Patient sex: M
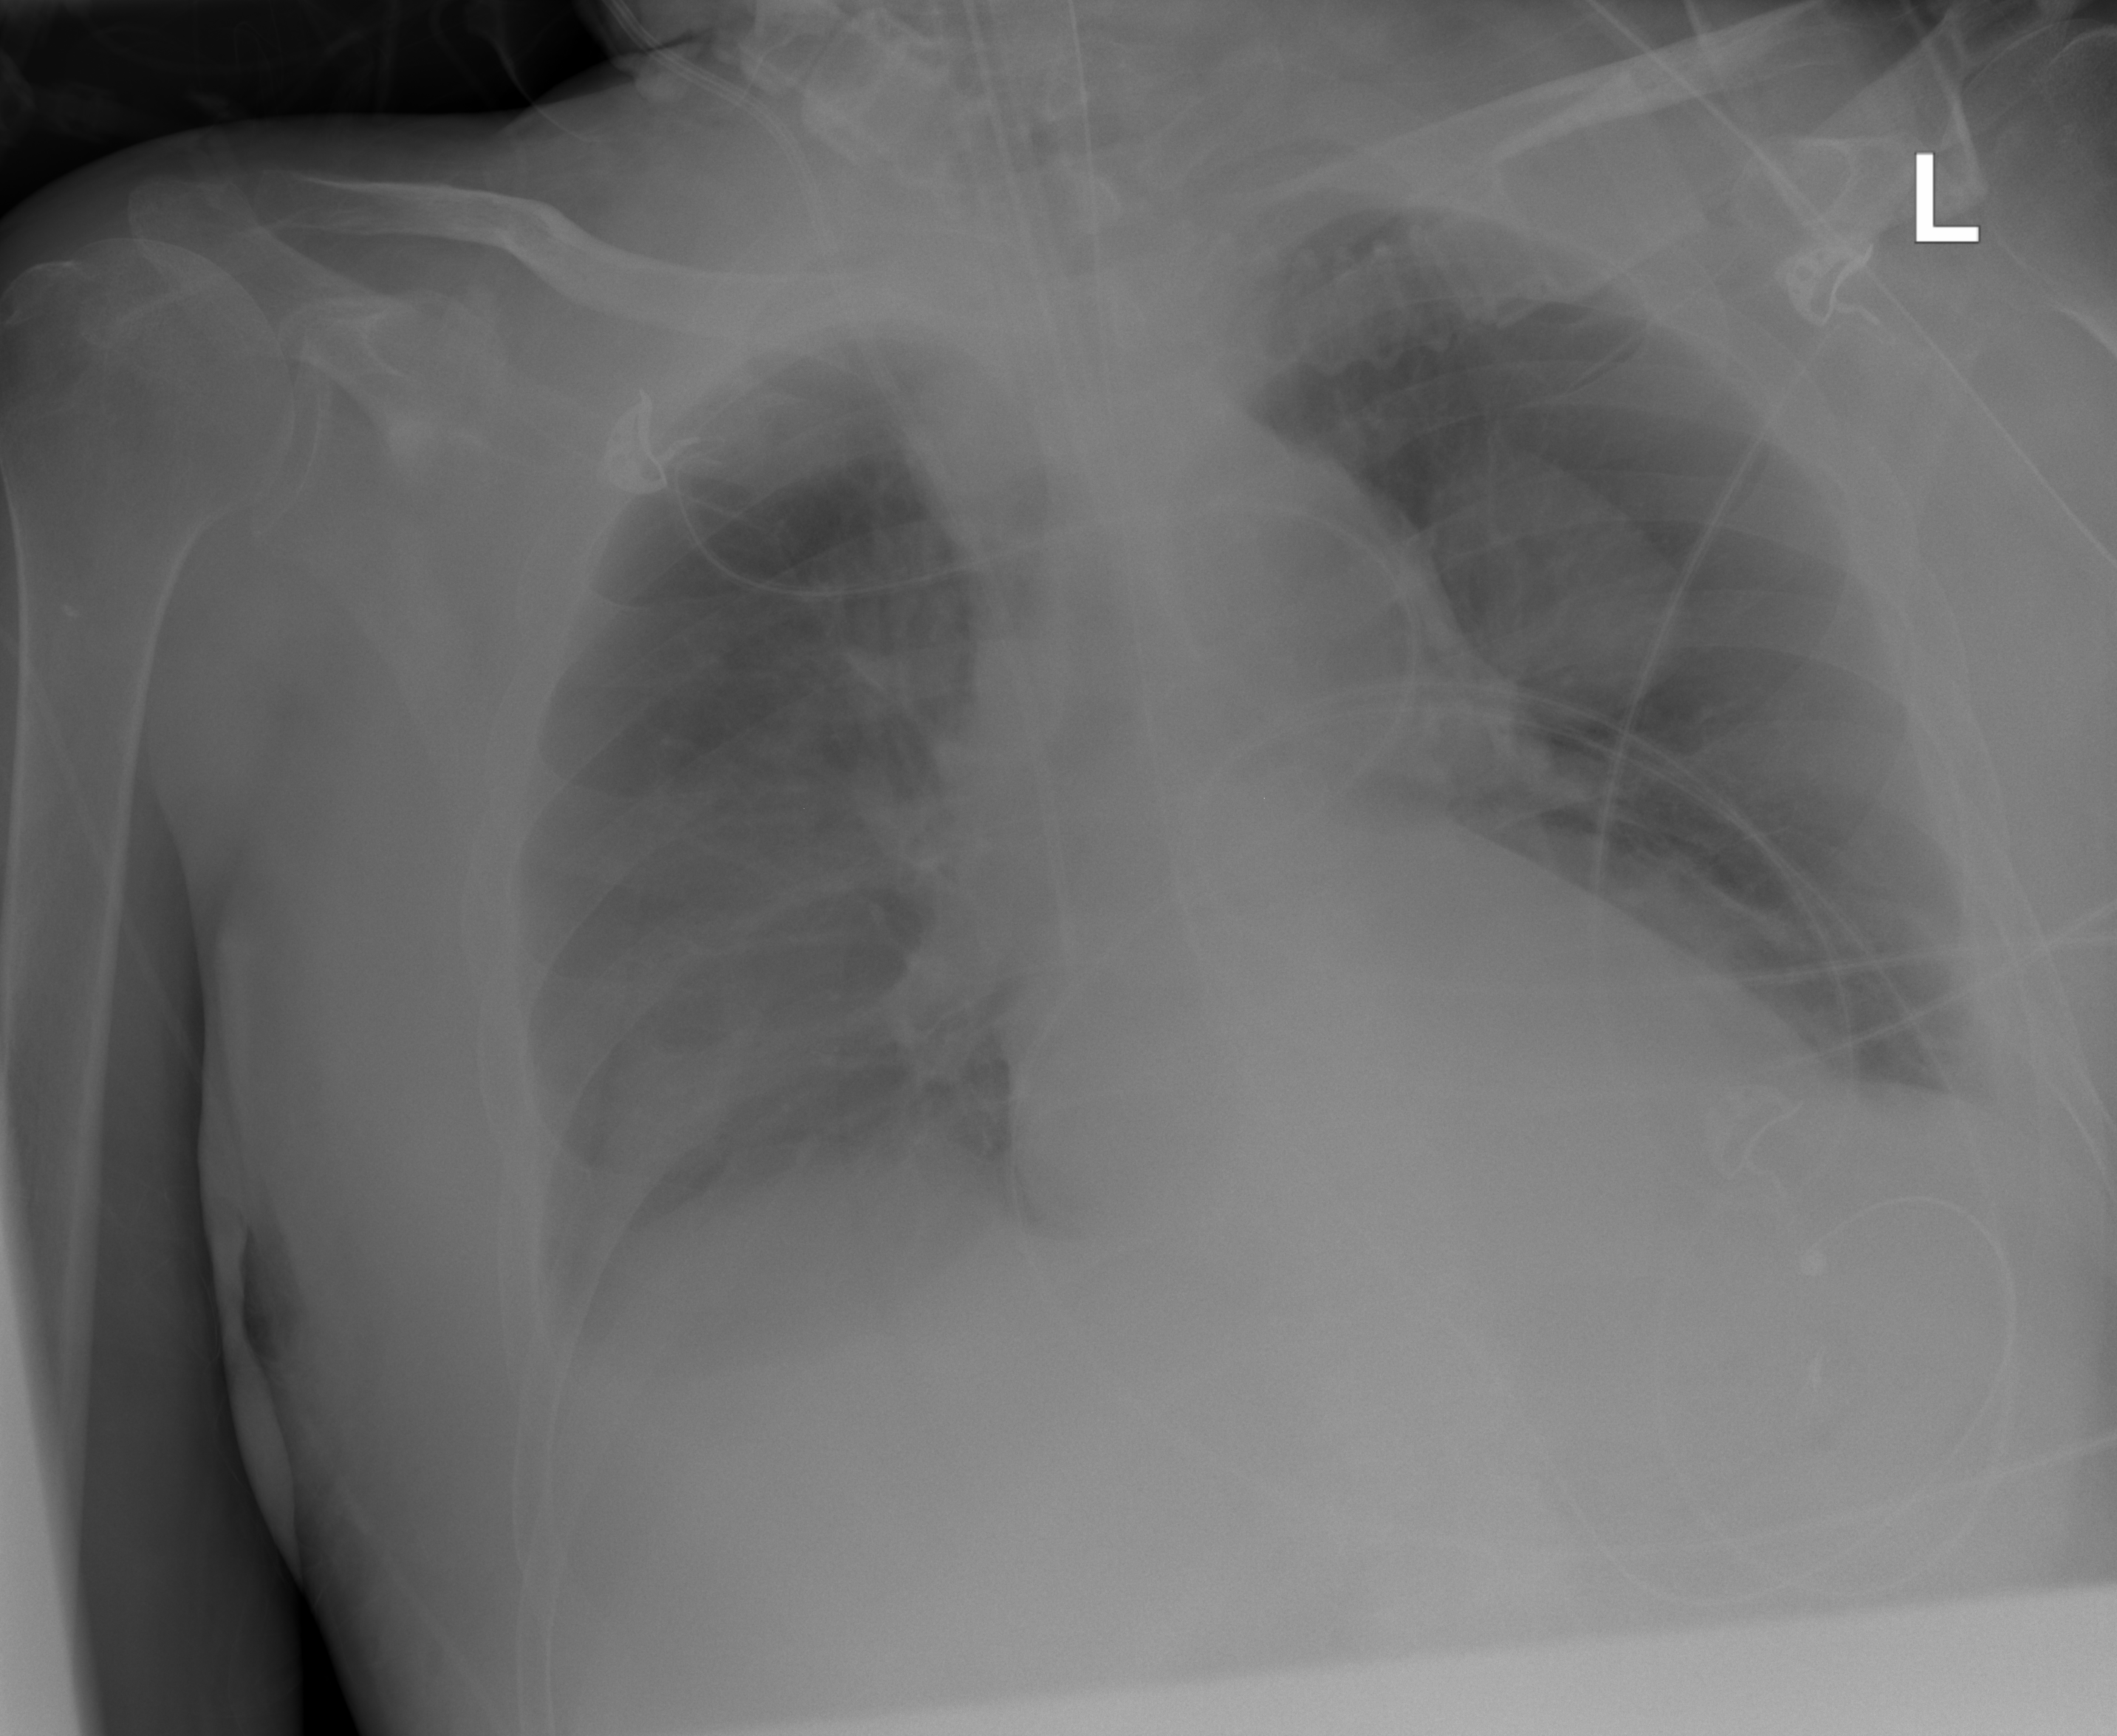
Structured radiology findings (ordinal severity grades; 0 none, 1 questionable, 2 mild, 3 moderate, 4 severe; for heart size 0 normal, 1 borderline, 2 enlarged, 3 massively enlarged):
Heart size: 1
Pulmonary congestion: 0
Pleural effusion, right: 2
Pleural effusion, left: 2
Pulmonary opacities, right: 0
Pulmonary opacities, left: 0
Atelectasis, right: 2
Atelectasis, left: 2